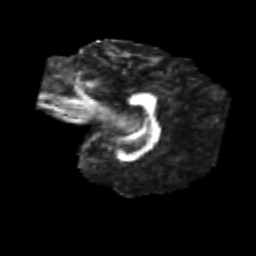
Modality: FA
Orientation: sagittal
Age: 21
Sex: female
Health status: healthy